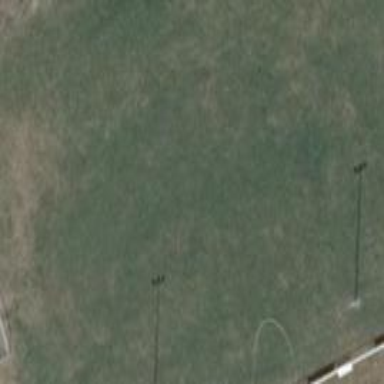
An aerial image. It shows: Grass pitch designated for soccer.